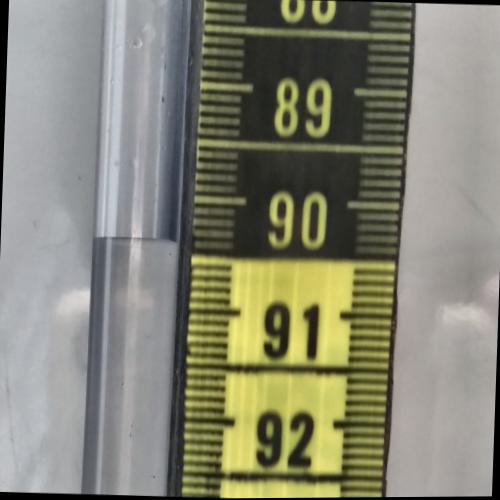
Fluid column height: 90.4 cm